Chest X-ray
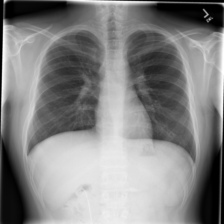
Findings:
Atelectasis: negative
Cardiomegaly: negative
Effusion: negative
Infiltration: negative
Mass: negative
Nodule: negative
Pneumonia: negative
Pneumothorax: negative
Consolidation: negative
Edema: negative
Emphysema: negative
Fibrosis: negative
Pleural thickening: negative
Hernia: negative